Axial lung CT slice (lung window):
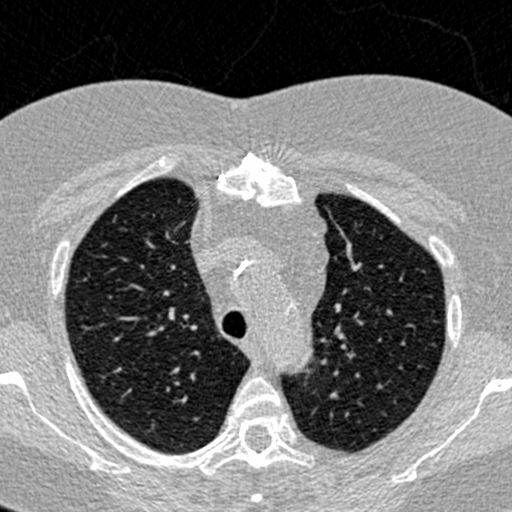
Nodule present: no